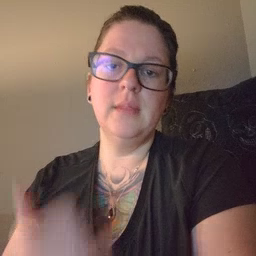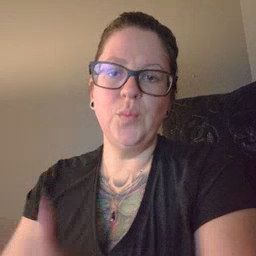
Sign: yellow